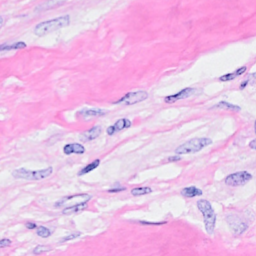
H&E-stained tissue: Breast